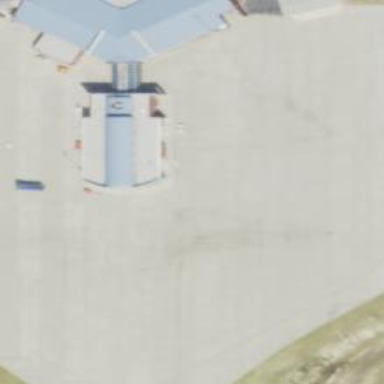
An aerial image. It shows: Airport gate.